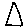
Label: triangle